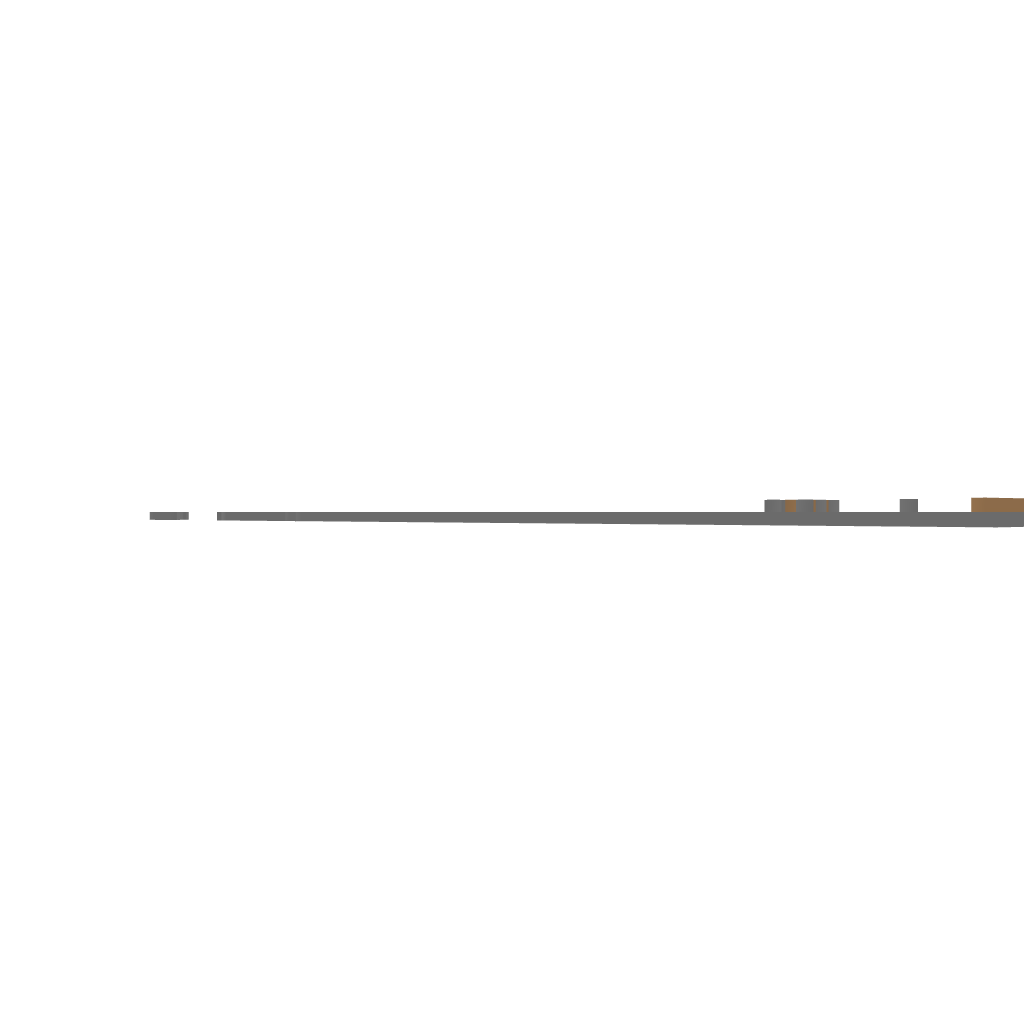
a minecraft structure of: Sending in the Troops bad low quality